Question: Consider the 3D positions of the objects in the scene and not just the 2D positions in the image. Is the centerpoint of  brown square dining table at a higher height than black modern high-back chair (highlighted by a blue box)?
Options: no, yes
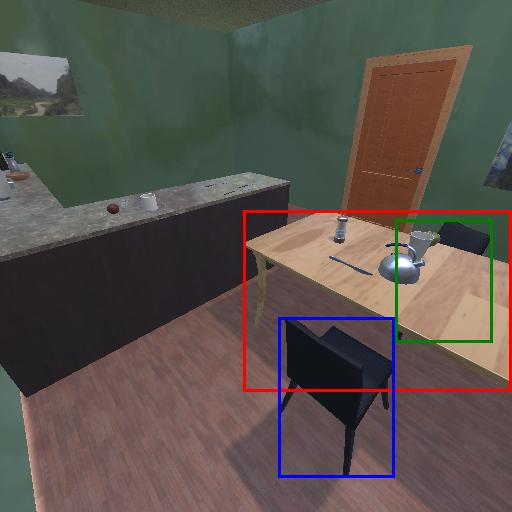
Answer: no